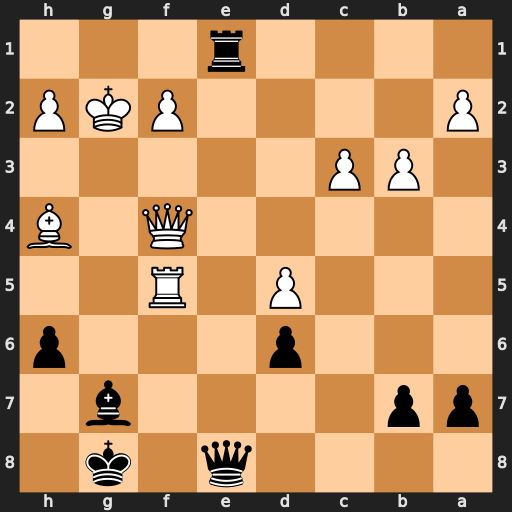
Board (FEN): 4q1k1/pp4b1/3p3p/3P1R2/5Q1B/1PP5/P4PKP/4r3
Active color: b
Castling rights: -
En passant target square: -
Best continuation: Re4 Qxd6 Rxh4 Qe6+ Qxe6